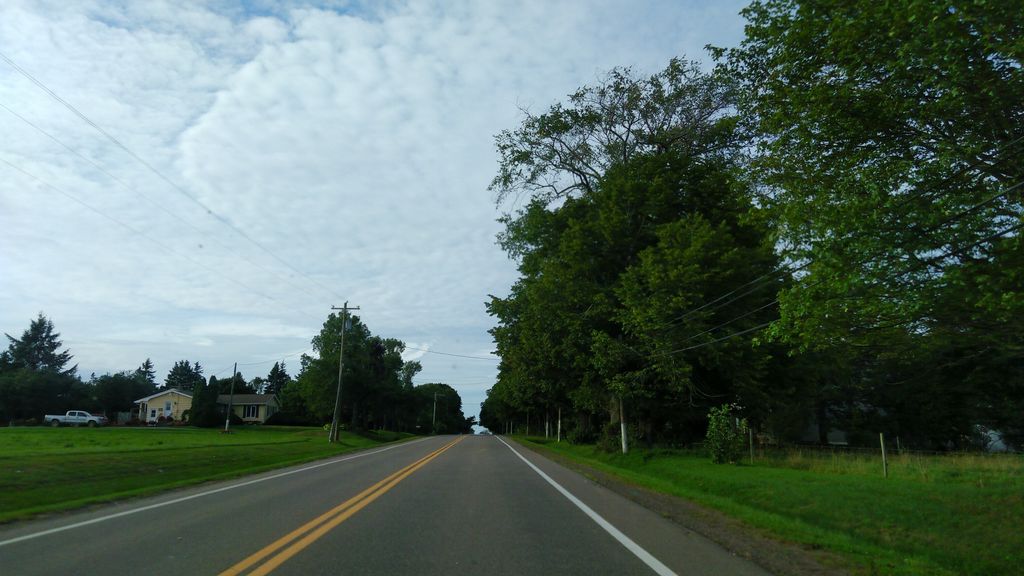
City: charlottetown